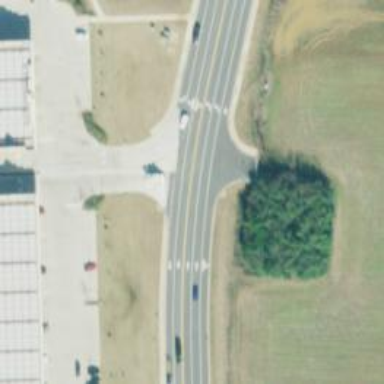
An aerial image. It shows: Uncontrolled crossing on footway with marked lines.